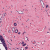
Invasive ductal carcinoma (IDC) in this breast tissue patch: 0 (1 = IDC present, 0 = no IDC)